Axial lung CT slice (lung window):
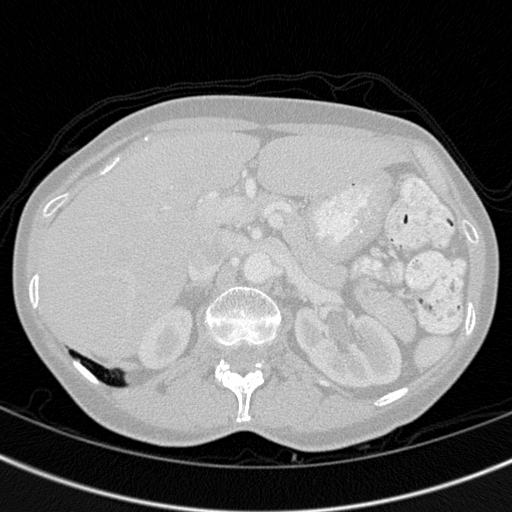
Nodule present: no